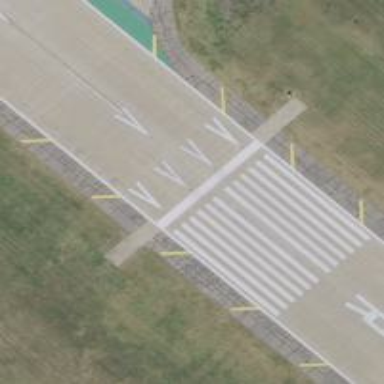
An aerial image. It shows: Displaced threshold on airport runway.